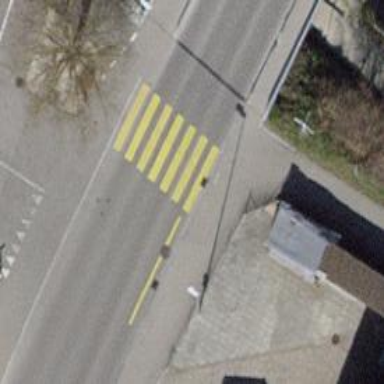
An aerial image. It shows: Uncontrolled zebra crossing on the road.